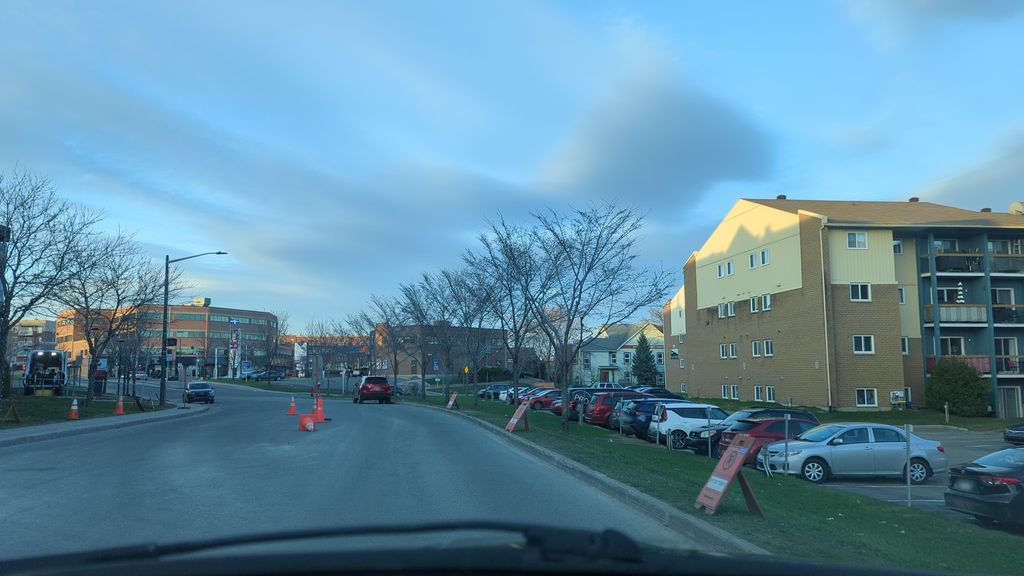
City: quebec_city